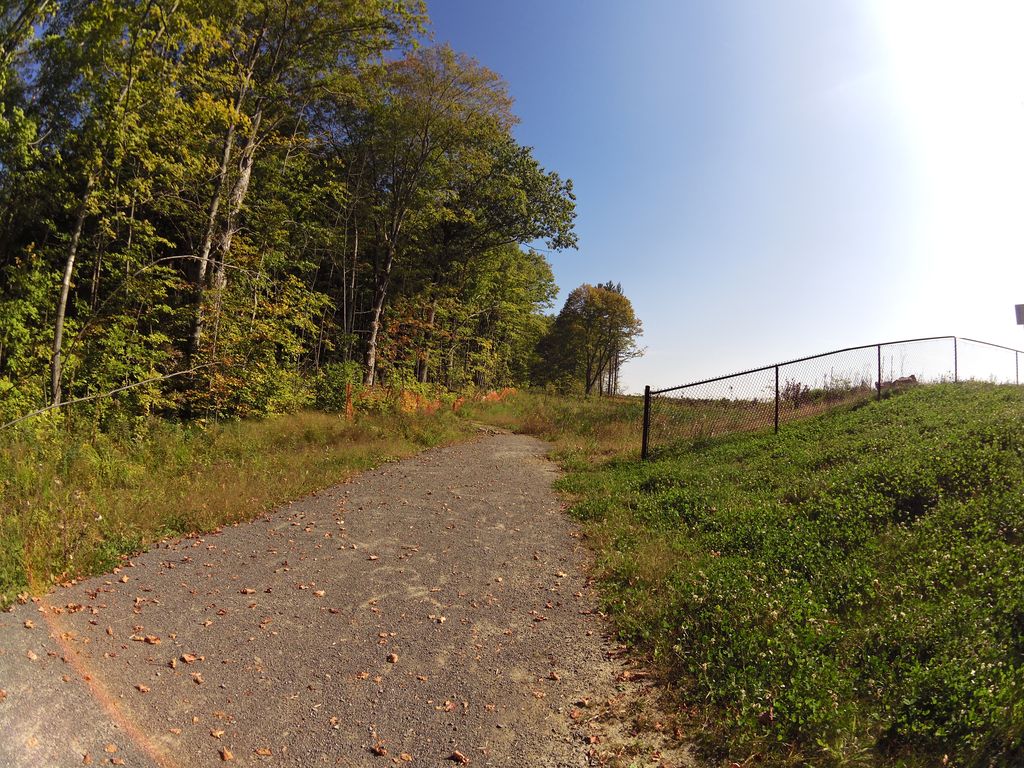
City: ottawa-gatineau